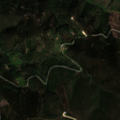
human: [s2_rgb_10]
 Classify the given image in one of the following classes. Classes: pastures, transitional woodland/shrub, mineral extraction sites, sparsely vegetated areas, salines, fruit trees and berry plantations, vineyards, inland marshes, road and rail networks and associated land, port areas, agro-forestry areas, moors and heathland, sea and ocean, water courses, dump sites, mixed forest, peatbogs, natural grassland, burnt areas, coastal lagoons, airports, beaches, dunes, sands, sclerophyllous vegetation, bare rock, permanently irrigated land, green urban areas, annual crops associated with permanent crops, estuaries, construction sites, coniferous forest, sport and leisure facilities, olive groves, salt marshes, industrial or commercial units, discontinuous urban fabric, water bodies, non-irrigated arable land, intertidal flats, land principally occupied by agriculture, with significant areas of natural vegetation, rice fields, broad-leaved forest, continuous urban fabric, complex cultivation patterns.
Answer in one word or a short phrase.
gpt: broad-leaved forest, sclerophyllous vegetation